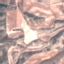
Land use / land cover class: HerbaceousVegetation